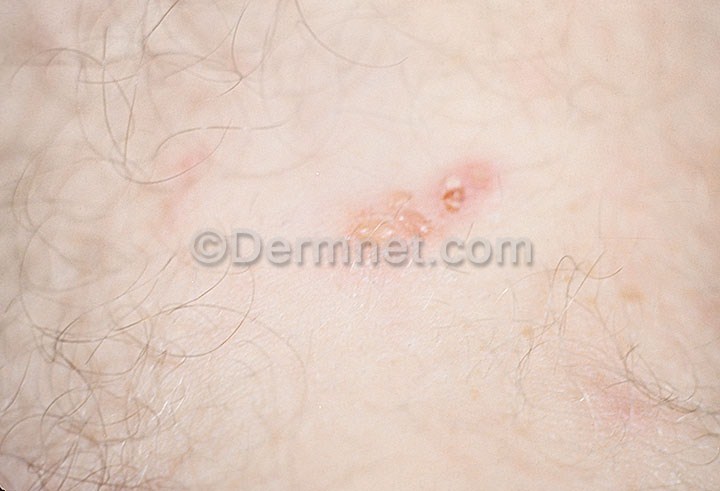
Disease: Bullous Disease Photos